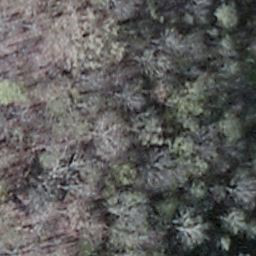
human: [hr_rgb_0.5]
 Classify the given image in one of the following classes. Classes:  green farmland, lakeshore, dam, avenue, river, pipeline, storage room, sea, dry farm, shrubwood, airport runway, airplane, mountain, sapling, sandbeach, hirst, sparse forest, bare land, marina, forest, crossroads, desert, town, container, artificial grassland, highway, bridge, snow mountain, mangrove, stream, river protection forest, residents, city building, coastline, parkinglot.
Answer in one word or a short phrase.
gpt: shrubwood